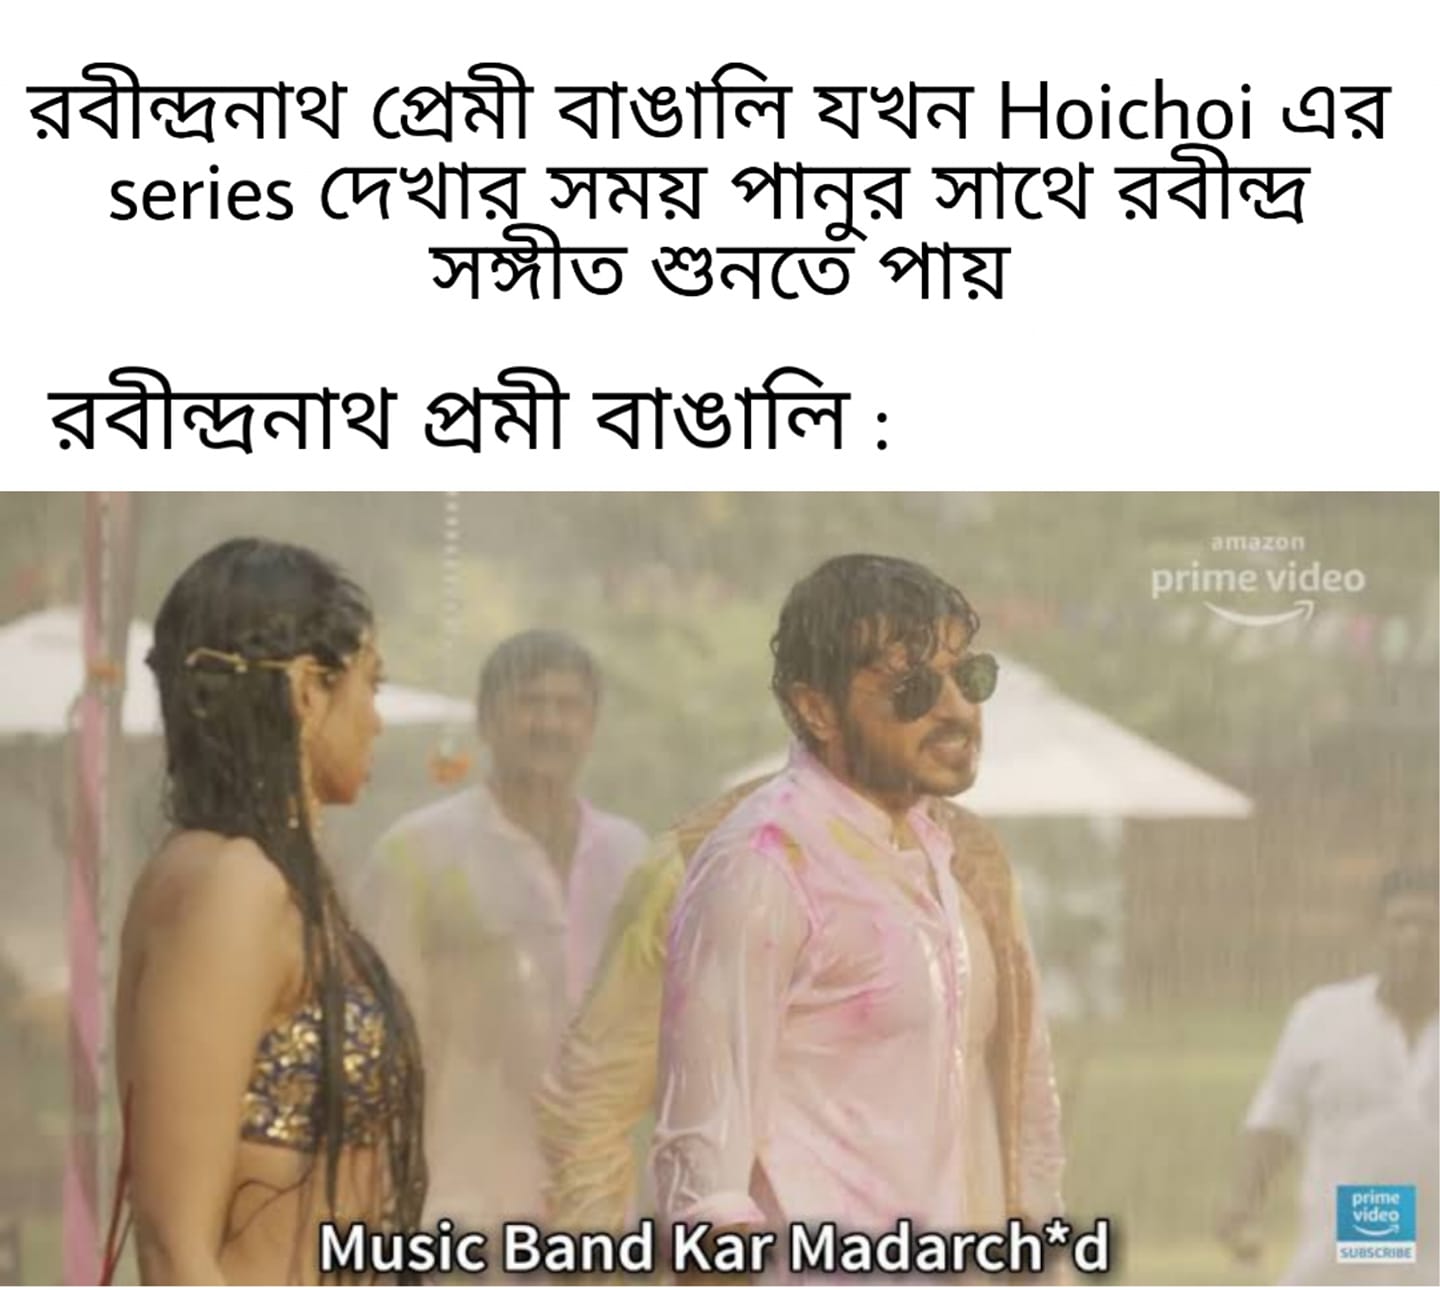
Caption: রবীন্দ্রনাথ প্রেমী বাঙালি যখন Hoichoi এর series দেখার সময় পানুর সাথে রবীন্দ্র সঙ্গীত শুনতে পায়    রবীন্দ্রনাথ প্রেম বাঙালি       Music Band kar Madarch*d
Label: non-hate